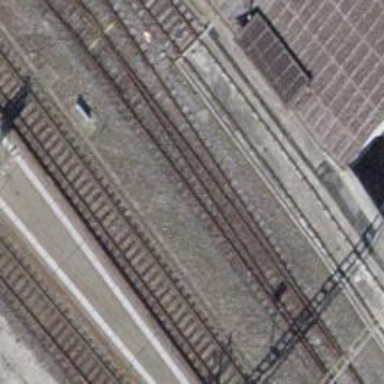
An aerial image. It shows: Single-track railway siding with electrified contact lines.